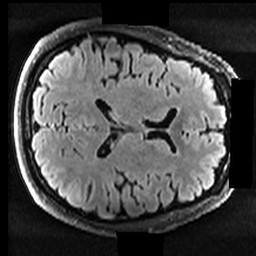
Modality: T2w
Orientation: axial
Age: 47
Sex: male
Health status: healthy
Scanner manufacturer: ge
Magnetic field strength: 3 T
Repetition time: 12 s
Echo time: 0.09318 s